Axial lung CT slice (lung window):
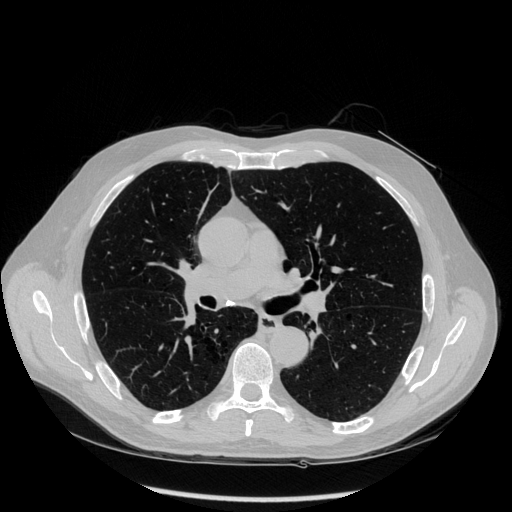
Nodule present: no